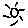
Label: sun